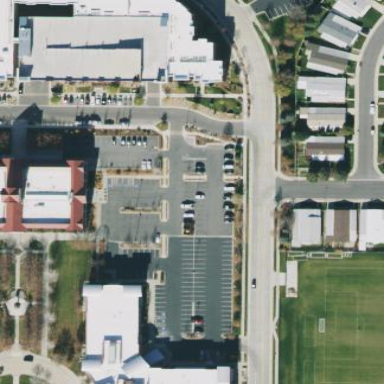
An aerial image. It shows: Parking area.